Field crop: maize
Growth stage: 2
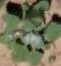
Species: chenopodium